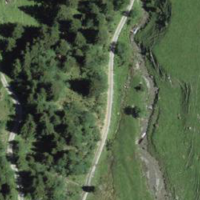
EUNIS habitat code: 23
Species observed at this site:
Cupido minimus
Achillea macrophylla